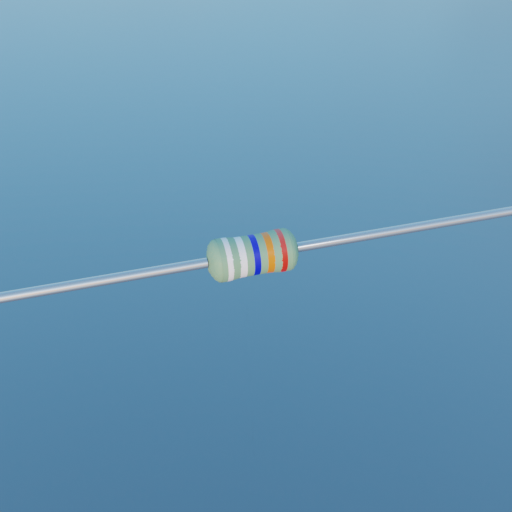
Resistor colour bands (in order): white, white, blue, orange, red